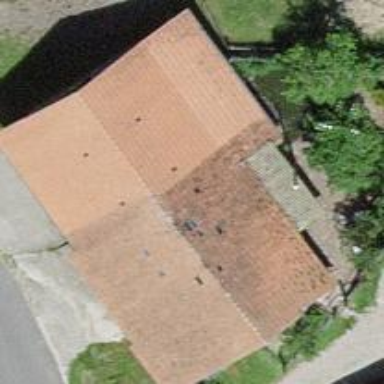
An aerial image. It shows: Garage.